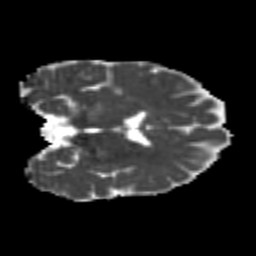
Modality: MD
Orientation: coronal
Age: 21
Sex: female
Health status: healthy
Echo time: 0.074 s